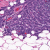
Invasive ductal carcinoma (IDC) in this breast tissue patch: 1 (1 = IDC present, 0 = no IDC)